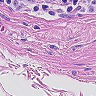
Metastatic tissue present: no